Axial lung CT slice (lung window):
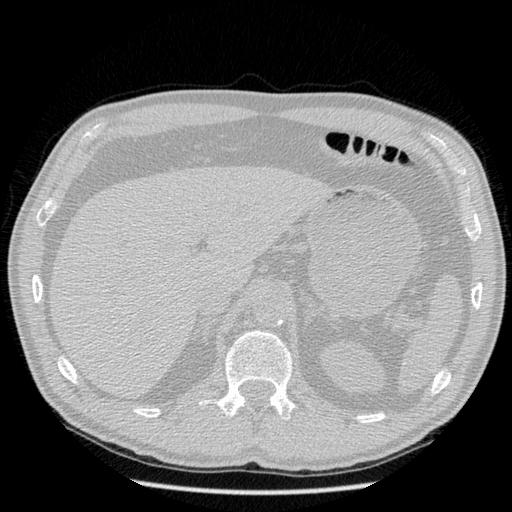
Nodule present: no